Question: Every page in CQ5 can have an image attached to it in page properties. I need to add my own image property to be used in a component.
I am able to add small things as a check box using <URL> but when I add a new image tab in the page properties, even the existing image stops working.
Even if I can add another image dialog in the page, I am unable to fetch the new image. This is the new image dialog I've added. (see attachment)
I just want to use the image in the carousel [maybe fetch it using :
'''
Resource r = page.getContentResource("image1");
'''

Can someone please help me on this ? What properties do I at least need to make it work ?
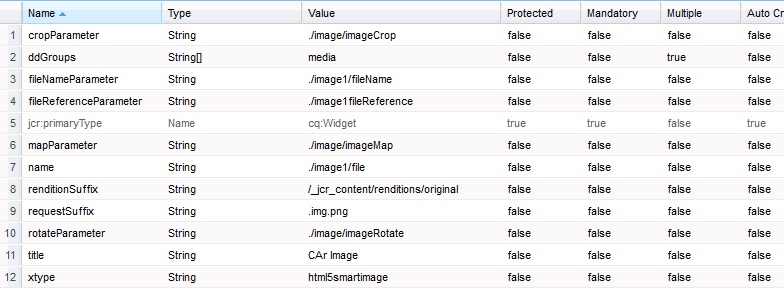
Answer: You need to use an 'xtype' of 'smartimage' (or a version of this, e.g. 'html5smartimage').
Here's some sample code that will add two images in a dialog -- and . You need to make sure that the properties of your new image don't conflict with the existing one -- namely the 'fileNameParameter', 'fileReferenceParameter', 'name' and the 'name' of the child node 'resType' should be unique in the example below.
'''
<items jcr:primaryType="cq:TabPanel">
<items jcr:primaryType="cq:WidgetCollection">
<imageOnePanel
jcr:primaryType="cq:Panel"
title="Image One Panel">
<items jcr:primaryType="cq:WidgetCollection">
<imageOne
jcr:primaryType="cq:Widget"
border="true"
ddGroups="[media]"
fileNameParameter="./imageOne/fileName"
fileReferenceParameter="./imageOneFileReference"
height="300"
hideLabel="true"
name="./imageOne/file"
xtype="html5smartimage">
<items jcr:primaryType="cq:WidgetCollection">
<resType
jcr:primaryType="cq:Widget"
ignoreData="{Boolean}true"
name="./imageOne/sling:resourceType"
value="foundation/components/image"
xtype="hidden"/>
</items>
</imageOne>
</items>
</imageOnePanel>
<imageTwoPanel
jcr:primaryType="cq:Panel"
title="Image Two Panel">
<items jcr:primaryType="cq:WidgetCollection">
<imageTwo
jcr:primaryType="cq:Widget"
border="true"
ddGroups="[media]"
fileNameParameter="./imageTwo/fileName"
fileReferenceParameter="./imageTwoFileReference"
height="300"
hideLabel="true"
name="./imageTwo/file"
xtype="html5smartimage">
<items jcr:primaryType="cq:WidgetCollection">
<resType
jcr:primaryType="cq:Widget"
ignoreData="{Boolean}true"
name="./imageTwo/sling:resourceType"
value="foundation/components/image"
xtype="hidden"/>
</items>
</imageTwo>
</items>
</imageTwoPanel>
</items>
</items>
'''
Reusing code from the dialog & not giving unique properties might have caused you issues with adding a second image, though I'm not 100% from the error you're seeing.